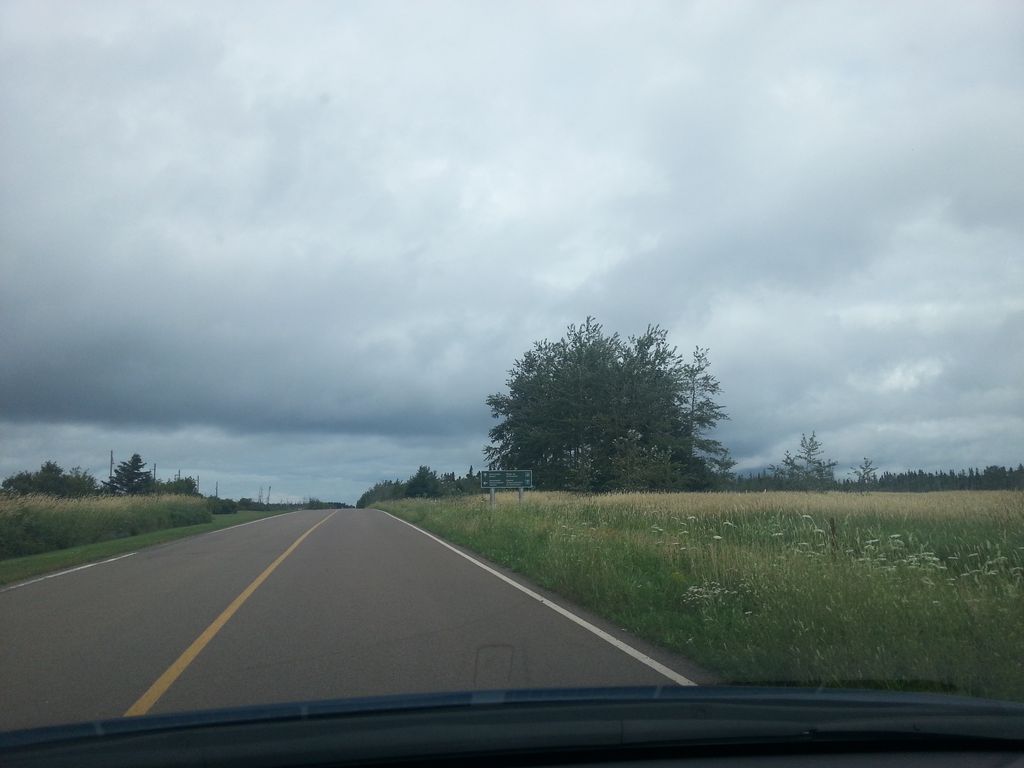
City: charlottetown